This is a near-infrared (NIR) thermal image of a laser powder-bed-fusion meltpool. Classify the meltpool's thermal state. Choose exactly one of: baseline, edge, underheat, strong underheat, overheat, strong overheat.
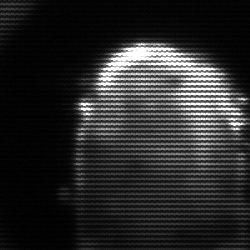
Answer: baseline